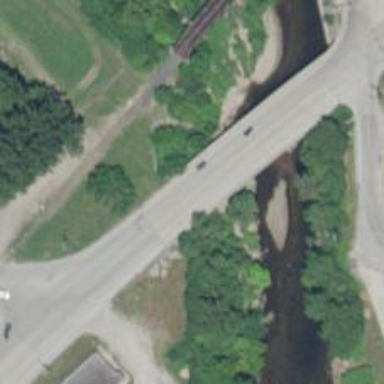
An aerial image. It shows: Primary highway bridge.